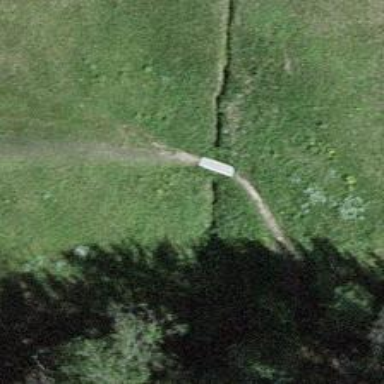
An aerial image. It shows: Path on bridge.